Question: In my app I segue to a table view controller with a'UIImageView' in each of its cells loaded with some image file. but the problem is when the back button in the navigation bar is pressed the memory allocated for the Image Views is not freed and causes memory leak:
this is the memory log as I segue back and forth to the my table View:

this is the 'prepareForSegue' that leads to the table view controller that I'm talking about:
'''
- (void)prepareForSegue:(UIStoryboardSegue *)segue sender:(id)sender {
// Get the new view controller using [segue destinationViewController].
// Pass the selected object to the new view controller.
NSIndexPath *indexPath = [self.tableView indexPathForCell:sender];
if (indexPath) {
if (indexPath.section == 0) {
//a section is selected
if ([segue.destinationViewController isKindOfClass:[SectionTableViewController class]]) {
NSString *jsonFilePath = [[NSBundle mainBundle] pathForResource:[NSString stringWithFormat:@"s%ld", (long)indexPath.row + 1] ofType:@"json"];
NSData *data = [NSData dataWithContentsOfFile:jsonFilePath];
NSDictionary *sectionData = [NSJSONSerialization JSONObjectWithData:data options:kNilOptions error:nil];
SectionTableViewController *stvc = (SectionTableViewController *)segue.destinationViewController;
stvc.firstPrb = [sectionData objectForKey:@"firstPrb"];
stvc.lastPrb = [sectionData objectForKey:@"lastPrb"];
stvc.sectionTitle = [sectionData objectForKey:@"sectionTitle"];
}
}
}
}
'''
and this is the code for generating the cells in the mentioned table view controller:
'''
- (UITableViewCell *)tableView:(UITableView *)tableView cellForRowAtIndexPath:(NSIndexPath *)indexPath {
UITableViewCell *cell = [tableView dequeueReusableCellWithIdentifier:@"ProverbCell" forIndexPath:indexPath];
// Configure the cell...
NSString *jsonFilePath = [[NSBundle mainBundle] pathForResource:[NSString stringWithFormat:@"%ld", self.firstProverb.intValue + indexPath.row] ofType:@"json"];
NSData *data = [NSData dataWithContentsOfFile:jsonFilePath];
NSDictionary *proverbData = [NSJSONSerialization JSONObjectWithData:data options:kNilOptions error:nil];
cell.textLabel.text = [proverbData objectForKey:@"proverb"];
@autoreleasepool {
cell.imageView.image = [UIImage imageNamed:[NSString stringWithFormat:@"%ld.jpg", self.firstProverb.intValue + indexPath.row]];
}
return cell;
}
'''
now the question is: shouldn't the memory be released after the segue back button is clicked?! there are no strong pointers to the Image Views or anything else...
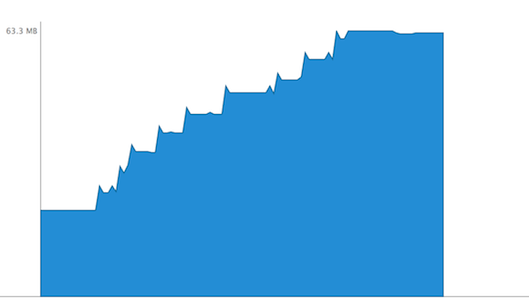
Answer: '[UIImage imageNamed:]' will cache the UIImage, if you don't need cache it, use '[UIImage imageWithContentsOfFile:]'.
You can also cache the UIImage yourself use 'NSMutableDictionary', then release the 'NSMutableDictionary' at property time.